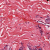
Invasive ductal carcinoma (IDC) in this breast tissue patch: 0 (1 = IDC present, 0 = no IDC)